Question: I am using 'snprintf' to format string using user-defined format (also given as string). The code looks like this:
'''
void DataPoint::valueReceived( QVariant value ) {
// Get the formating QVariant, which is only considered valid if it's string
QVariant format = this->property("format");
if( format.isValid() && format.type()==QMetaType::QString && !format.isNull() ) {
// Convert QString to std string
const std::string formatStr = format.toString().toStdString();
LOGMTRTTIINFO(pointName<<"="<<value.toString().toUtf8().constData()<<"=>"<<formatStr<<"["<<formatStr.length()<<'
');
// The attempt to catch exceptions caused by invalid formating string
try {
if( value.type() == QMetaType::QString ) {
// Treat value as string (values are allways ASCII)
const std::string array = value.toString().toStdString();
const char* data = (char*)array.c_str();
// Assume no more than 10 characters are added during formating.
char* result = (char*)calloc(array.length()+10, sizeof(char));
snprintf(result, array.length()+10, formatStr.c_str(), data);
value = result;
}
// If not string, then it's a number.
else {
double data = value.toDouble();
char* result = (char*)calloc(30, sizeof(char));
// Even 15 characters is already longer than largest number you can make any sense of
snprintf(result, 30, formatStr.c_str(), data);
LOGMTRTTIINFO(pointName<<"="<<data<<"=>"<<formatStr<<"["<<formatStr.length()<<"]=>"<<result<<'
');
value = result;
}
} catch(...) {
LOGMTRTTIERR("Format error in "<<pointName<<'
');
}
}
ui->value->setText(value.toString());
}
'''
As you can see I assumed there will be some exception. But there's not, invalid formatting string results in gibberish. This is what I get if I try to format 'double' using '%s':

So is there a way to detect that invalid formatting option was selected, such as formatting number as string or vice-versa? And what if totally invalid formatting string is given?
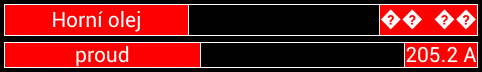
Answer: 'snprintf' When 'snprintf' fails, POSIX requires that errno is set:
Also you can find some relevant information regarding how to handle 'snprintf' failures <URL>.